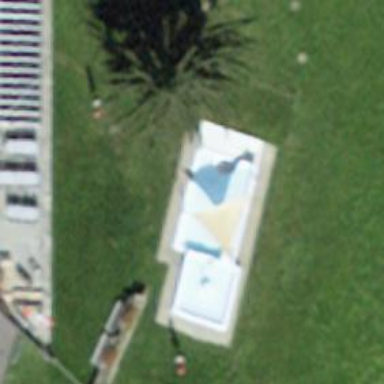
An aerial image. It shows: Swimming pool area designated for leisure and sport.